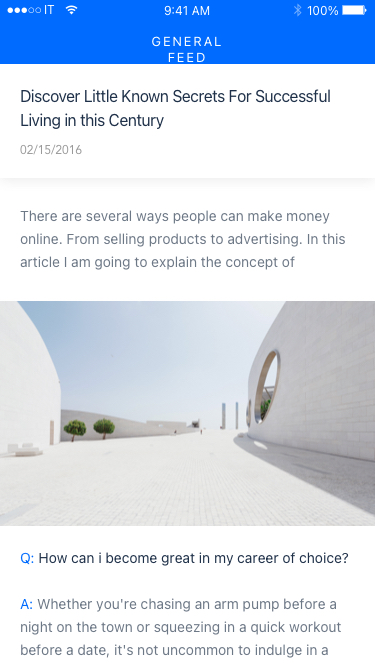
Text in this UI design:
Q: How can i become great in my career of choice?

A: Whether you're chasing an arm pump before a night on the town or squeezing in a quick workout before a date, it's not uncommon to indulge in a drink shortly after training. Even if you think you can handle the extra calories because you're "on a dirty bulk," consuming alcohol has a bigger impact on your physique beyond basic calorie balance.
There are several ways people can make money online. From selling products to advertising. In this article I am going to explain the concept of contextual advertising.

First I will explain what contextual advertising is. Contextual advertising means the advertising of products on a website according to the content the page is displaying. For example if the content of a website was information on a Ford truck then the advertisements would be for Ford trucks for sale, or Ford servicing etc. It picks up the words on the page and displays ads that are similar to those words. Then when someone either performs an action or clicks on your page you will get paid.

Who can use contextual advertising on their website? Any one with content. Real content. Meaning not links or pictures but word content. There are several companies out there that offer contextual advertising programs. Some of the big ones include Yahoo and Google. Although Yahoo contextual advertising is currently only open to US publishers.

Contextual advertising programs sometimes have strict policies that need to be adhered too. Let’s take Google as an example. As mentioned above Google ads can only be placed on pages that have content on them. The most important rule when using contextual advertising is DO NOT click on your own ads. Google has terminated many publishers accounts due to this rule not being followed and have gone to court several times regarding this “click fraud”.

Contextual advertising can be profitable. It can either pay for your hosting and maintenance costs for your website or it can pay for a lot more. There are several people that are making thousands a month from contextual advertising. It all depends on the amount of traffic your website has and the manner in which you place the ads on your page. If you place them in prominent places on your pages then you can expect to earn more.
Discover Little Known Secrets For Successful Living in this Century
02/15/2016
General feed
100%
9:41 AM
IT